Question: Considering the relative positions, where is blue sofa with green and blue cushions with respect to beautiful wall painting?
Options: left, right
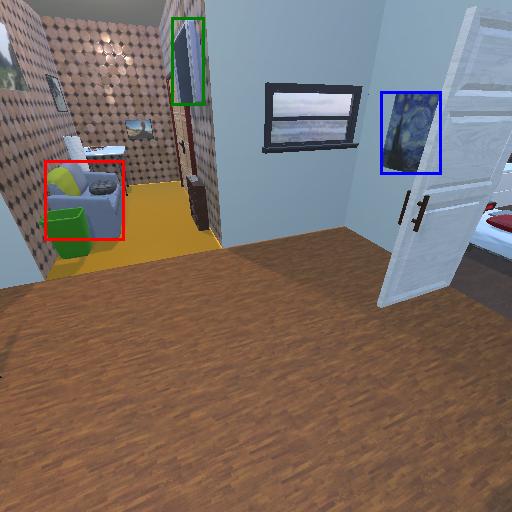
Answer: left